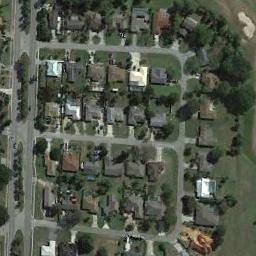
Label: dense_residential